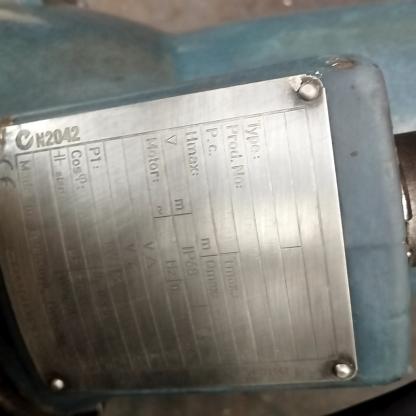
Klasa: tabliczka-znamionowa